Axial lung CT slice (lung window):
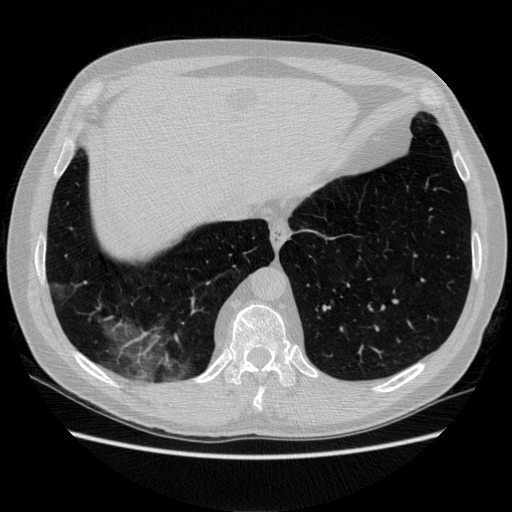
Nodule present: no